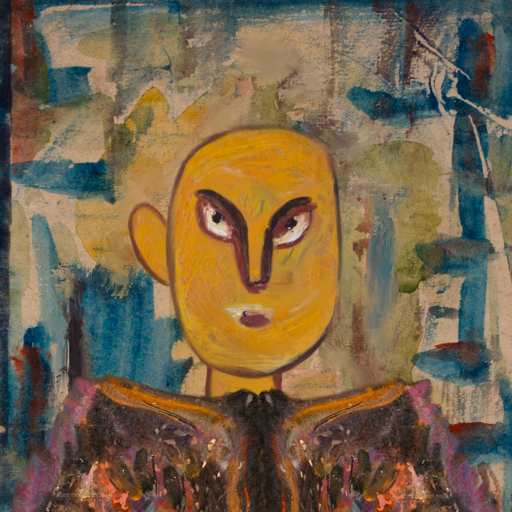
Background: Orphan, Head And Neck Front: After_Raid, Face Front: After_Raid, Bust: Gypsy_Queen, Hair Front: Blank, Head Accessory: Blank, Second Necklace: Blank, Necklace: Blank, Baby: Blank